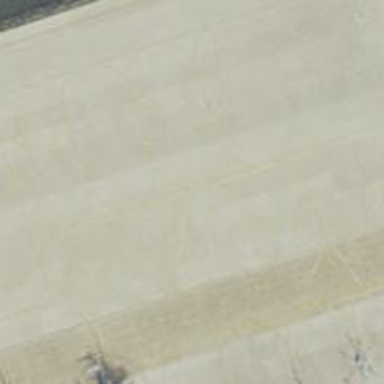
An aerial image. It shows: Image of taxiway at airport.